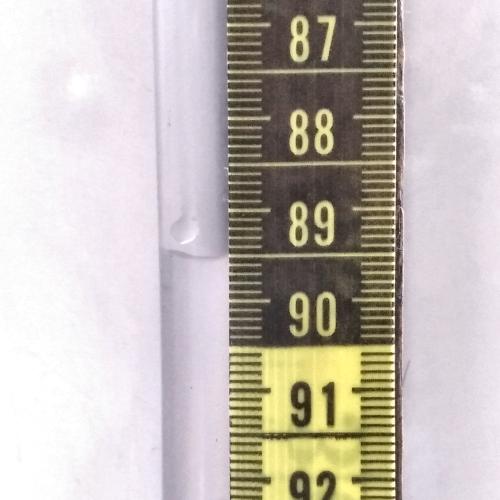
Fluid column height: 89.5 cm